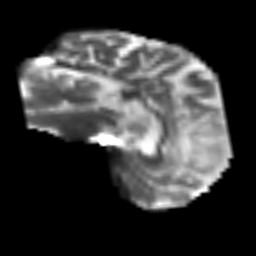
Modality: T2w
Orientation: sagittal
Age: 64
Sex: male
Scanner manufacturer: siemens
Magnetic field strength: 3 T
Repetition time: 3.2 s
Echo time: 0.081 s